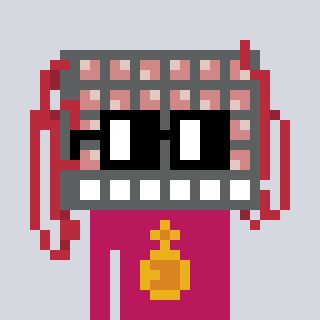
a pixel art character with square black glasses, a turing-shaped head and a darkpink-colored body on a cool background